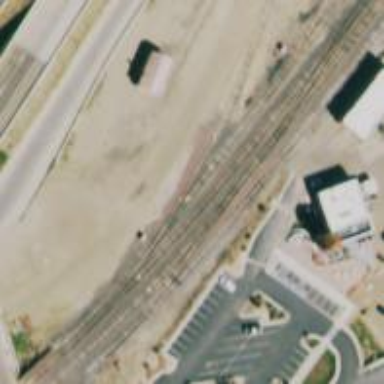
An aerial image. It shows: Railway yard in service.